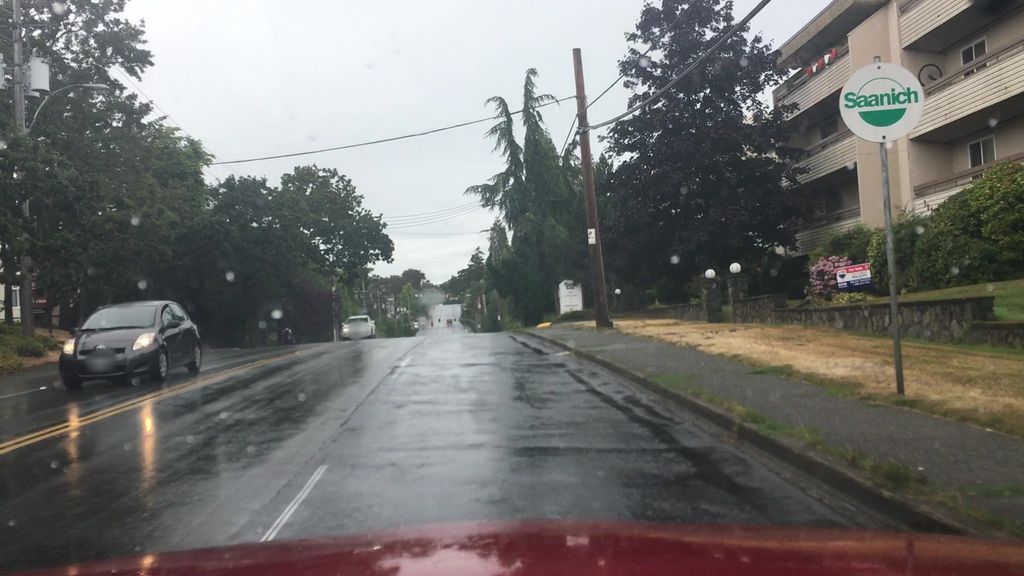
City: victoria